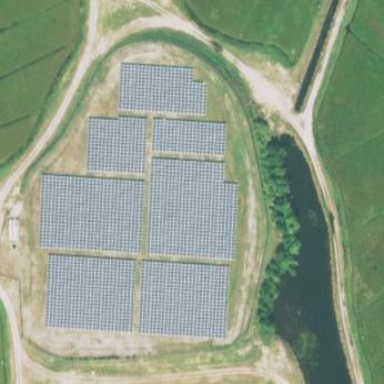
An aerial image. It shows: Solar power plant with photovoltaic technology. The plant generates electricity and is surrounded by fence.